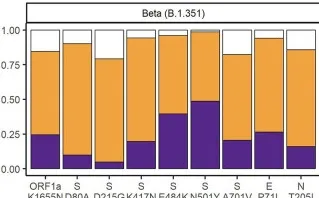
N501Y. Orange represents the curves matching Beta VOC (L452, 484K, and 501Y) and purple represents the curves matching Delta VOC (452R, E484, and N501) defining SNPs.
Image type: chart (chart)